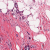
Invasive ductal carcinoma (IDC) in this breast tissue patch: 1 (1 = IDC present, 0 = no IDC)